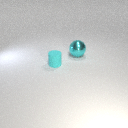
large cyan metal sphere behind small cyan rubber cylinder